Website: home-depot
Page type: delivery-shipping
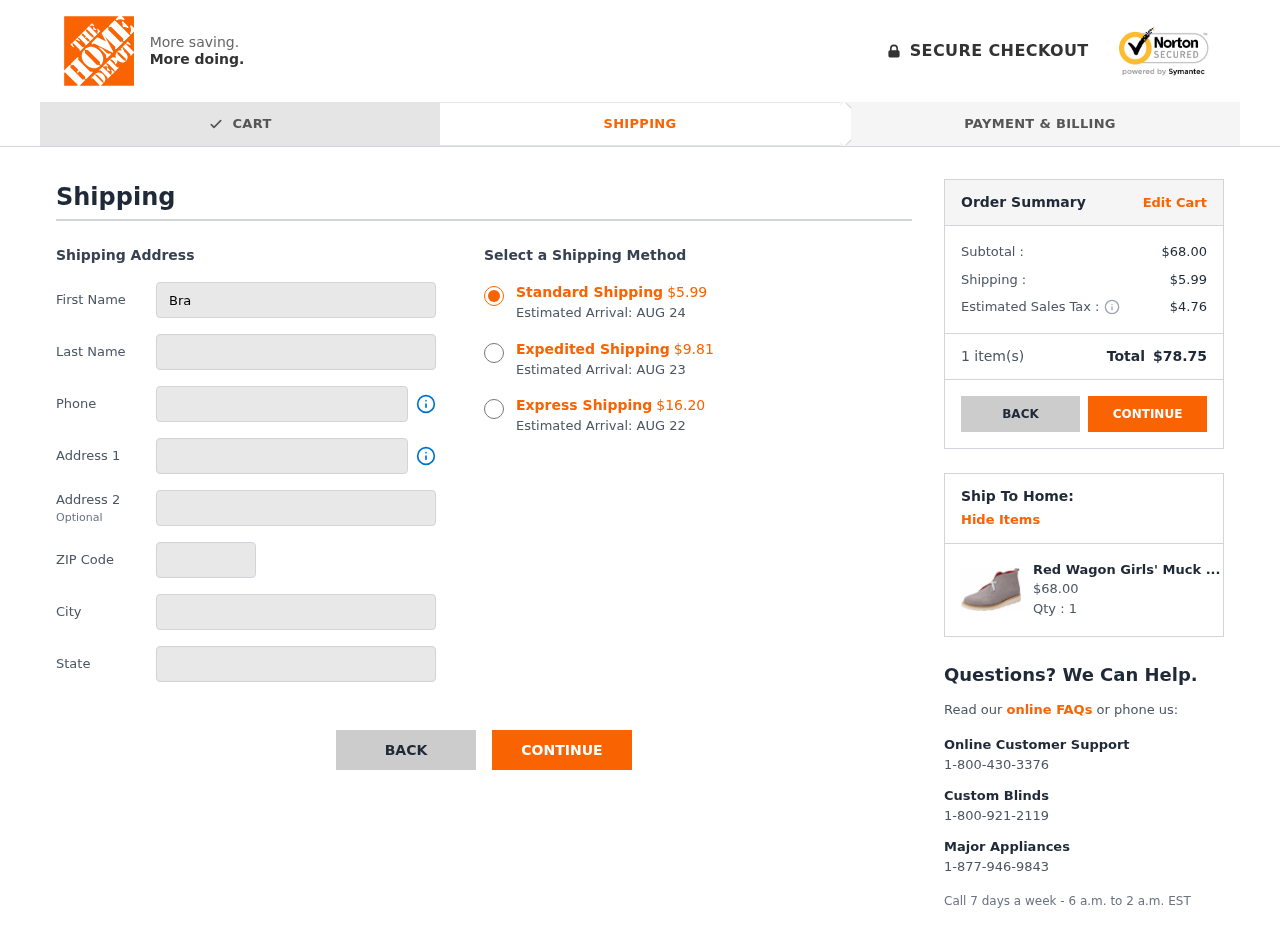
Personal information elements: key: PII_CITY
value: Ashleyfort
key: PII_FIRSTNAME
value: Brandi
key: PII_LASTNAME
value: Caldwell
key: PII_PHONE
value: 7799904757
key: PII_POSTCODE
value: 36654
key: PII_STATE
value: Nevada
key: PII_STREET
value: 18197 Karen Rue Suite 499
Product elements: key: PRODUCT1_NAME
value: Red Wagon Girls' Muck Desert Boots, Grey, 8 us
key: PRODUCT1_PRICE
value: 68
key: PRODUCT1_QUANTITY
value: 1
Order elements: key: ORDER_SHIPPING_COST_STANDARD
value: $5.99
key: ORDER_DELIVERY_DATE
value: AUG 24
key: ORDER_SHIPPING_COST_EXPEDITED
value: $9.81
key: ORDER_DELIVERY_DATE_EXPEDITED
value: AUG 23
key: ORDER_SHIPPING_COST_EXPRESS
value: $16.20
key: ORDER_DELIVERY_DATE_EXPRESS
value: AUG 22
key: ORDER_SUBTOTAL
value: $68.00
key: ORDER_SHIPPING_COST
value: $5.99
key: ORDER_TAX
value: $4.76
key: ORDER_NUM_ITEMS
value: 1
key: ORDER_TOTAL
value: $78.75